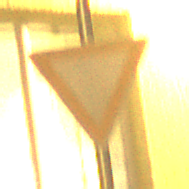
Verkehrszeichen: VorfahrtGewaehren
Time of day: Night
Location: Outdoor (Urban)
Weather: Clear
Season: NotSpecified
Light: Artificial